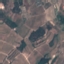
Land use / land cover: PermanentCrop